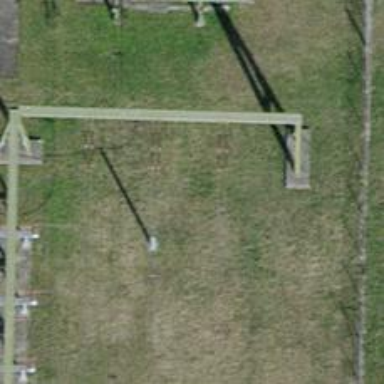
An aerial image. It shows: Insulator used in power equipment.